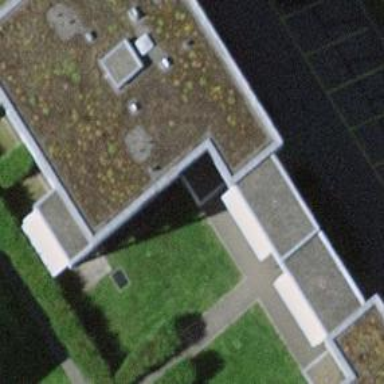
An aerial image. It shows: Path tunnel passing through building.